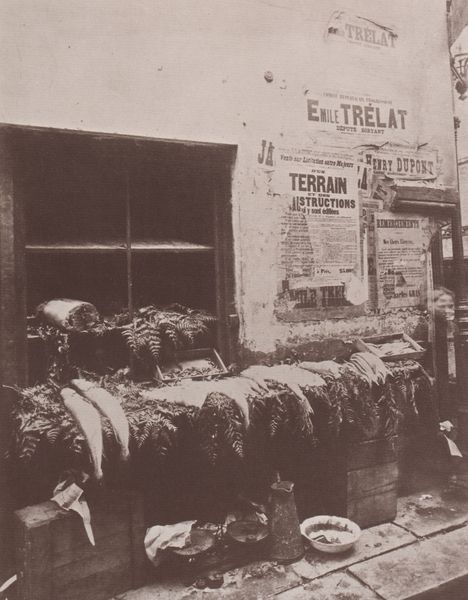
Titel: Leben und Arbeitswelt, Fischhändler
Künstler: Jean Eugène Auguste Atget
Standort: Paris
Institution: Bibliothèque Nationale, Cabinet des Estampes
Schlagwörter: schatten, weiß, stadt, grau, holz, licht, schwarz, straße, gebäude, haus, wand, architektur, schüssel, kanne, kisten, pflaster, mauer, laden, markt, sepia, foto, fotografie, photographie, auslage, fetzen, schwarzweiß, photo, plakate, gerümpel, trödel